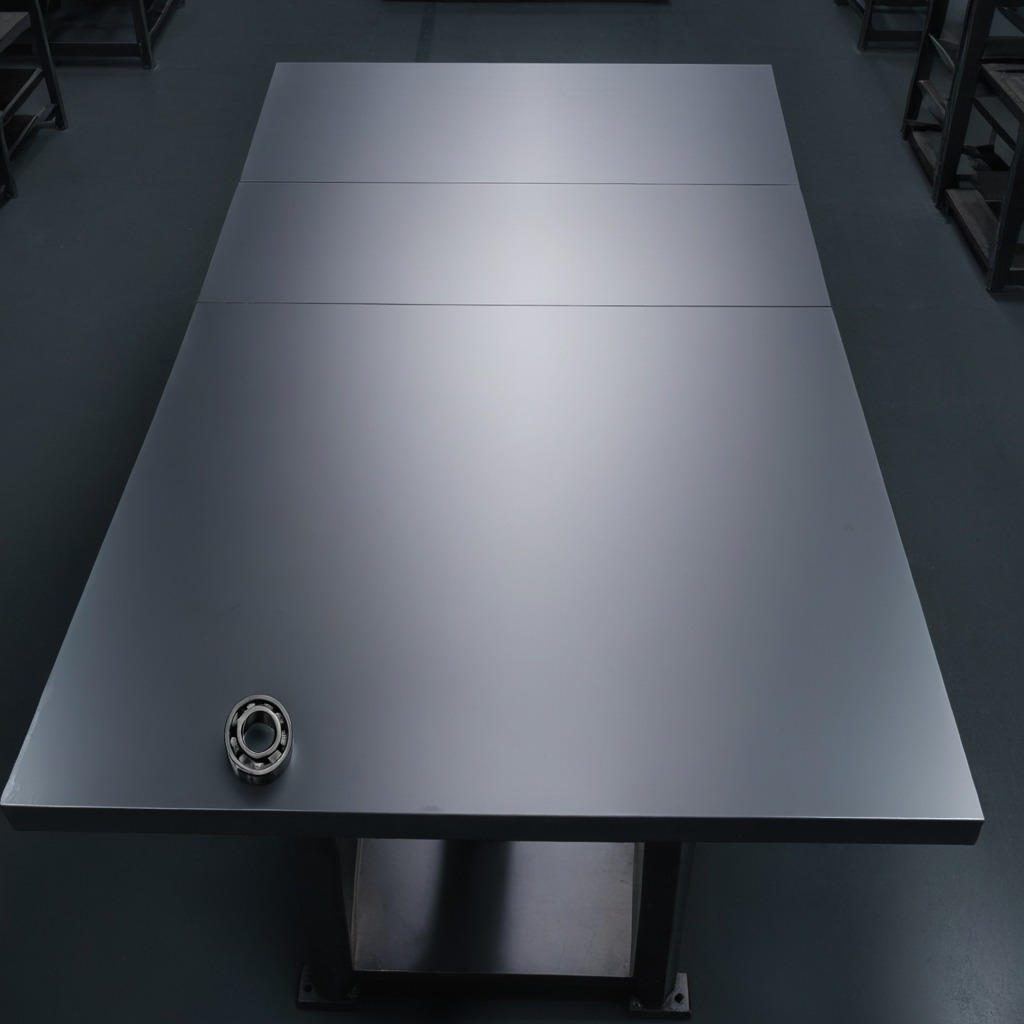
A metal ball bearing is lying on the tabletop.